Interaction volume radius: 10 \u00c5
Interaction volume height: 30 \u00c5
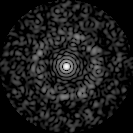
Disorder parameter: 0.8393